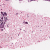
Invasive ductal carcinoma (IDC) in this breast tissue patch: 0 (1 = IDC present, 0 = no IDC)